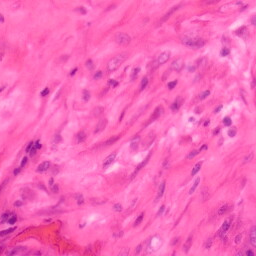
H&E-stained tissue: Colon